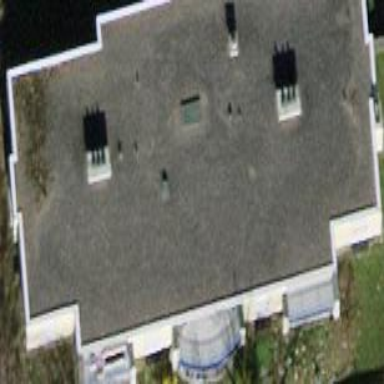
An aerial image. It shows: Flat-roofed apartment building.